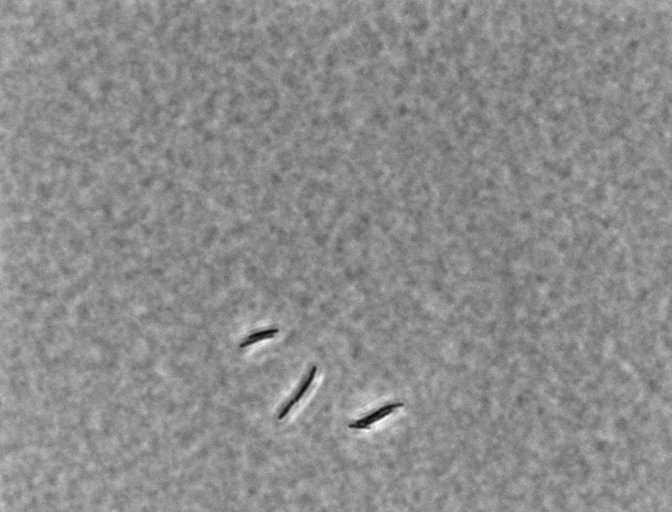
Bacillus coagulans